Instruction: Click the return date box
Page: home
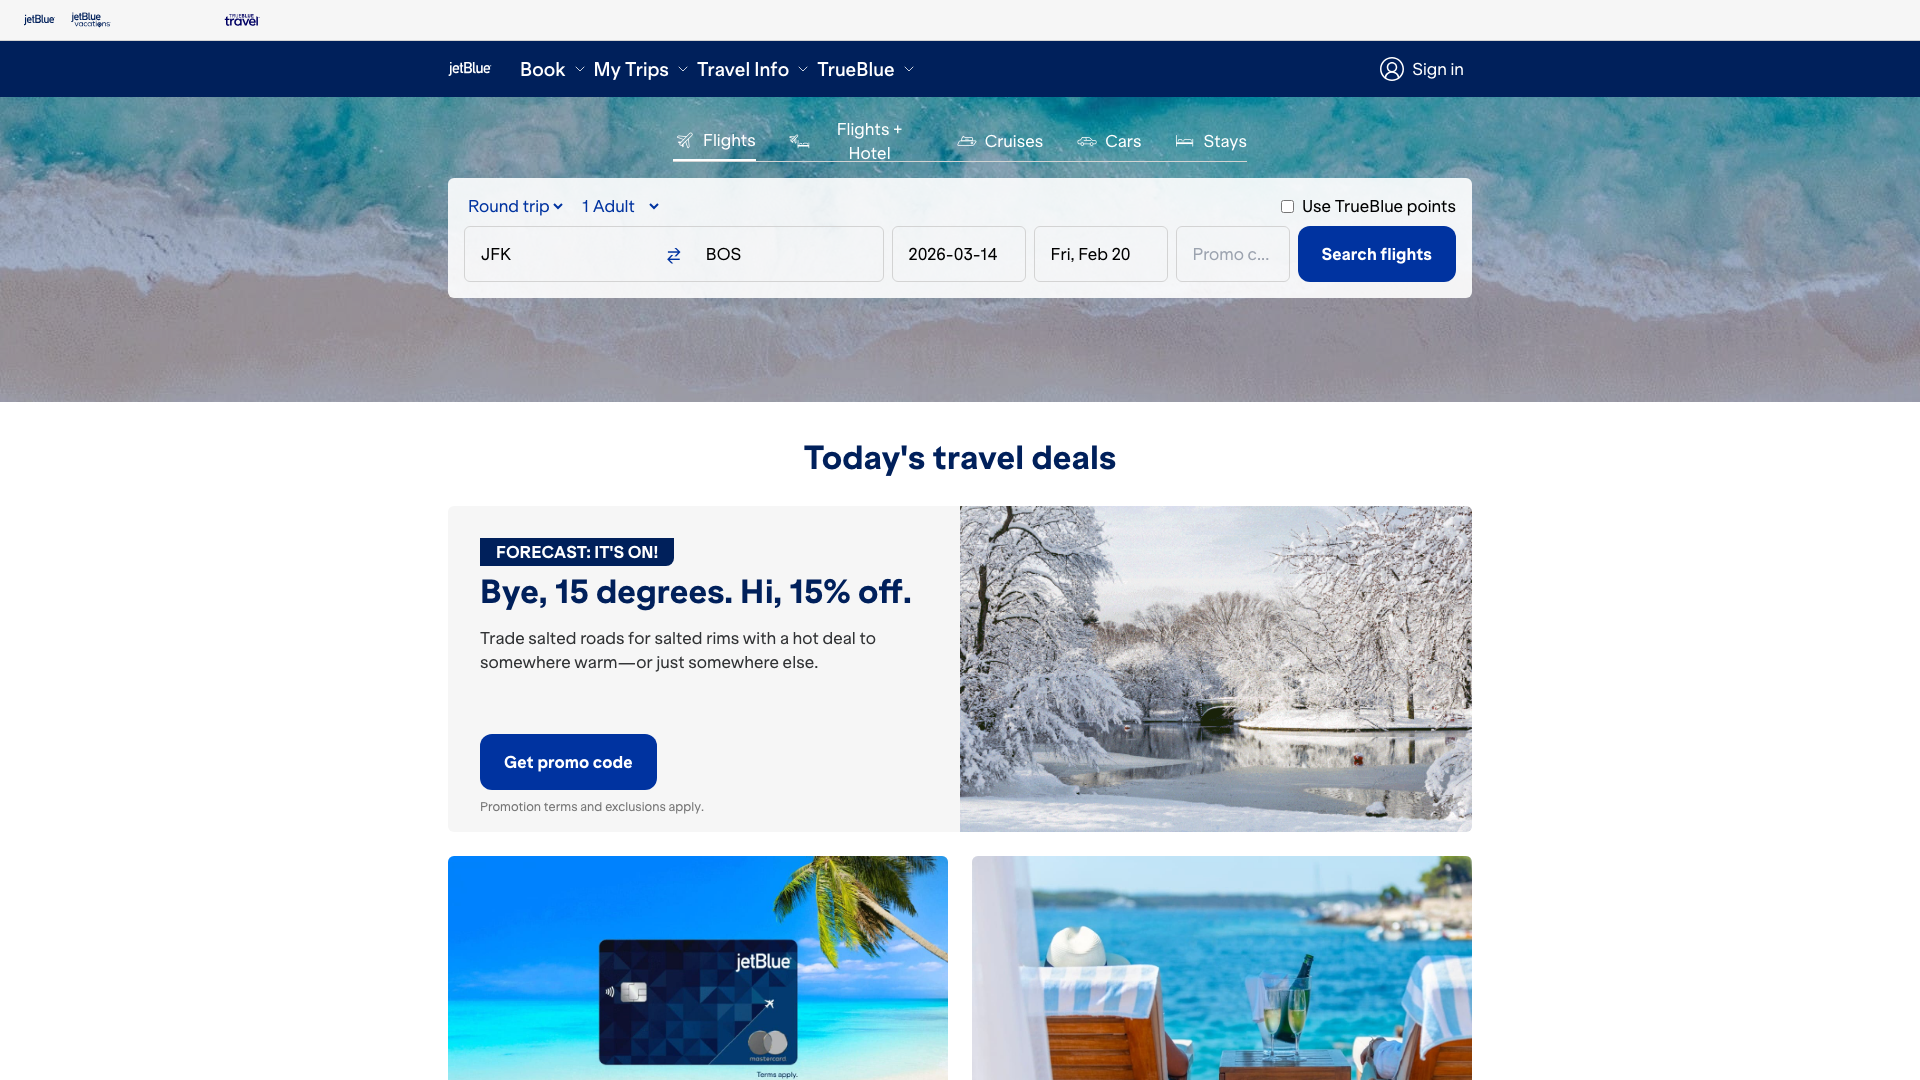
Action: click